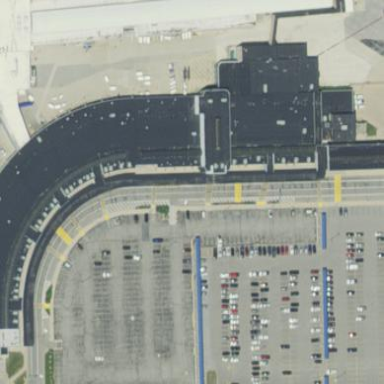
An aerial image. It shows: Airport terminal building.